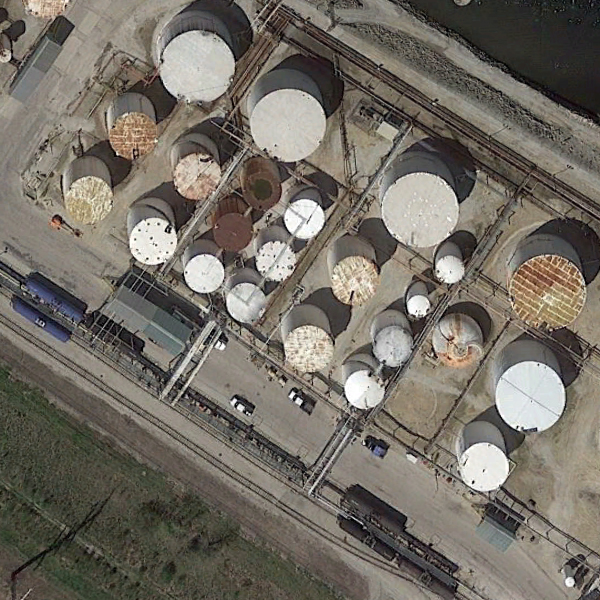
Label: StorageTanks